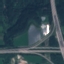
Land use / land cover: Highway